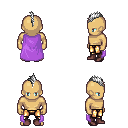
a pixel art fantasy rpg character, male body template, human, tanned skin, lavender cape, gold greaves, white mohawk hairstyle, maroon shoes, four views (front, back, left, right), 2x2 character sprite sheet, small pixel art, hard edges, no anti-aliasing